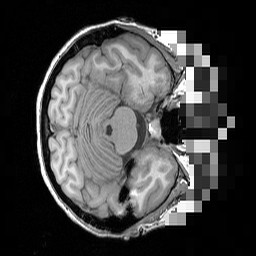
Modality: T1w
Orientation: axial
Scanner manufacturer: siemens
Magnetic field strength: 3 T
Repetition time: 1.5 s
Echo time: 0.00291 s